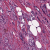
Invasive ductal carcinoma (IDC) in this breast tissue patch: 1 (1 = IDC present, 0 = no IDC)